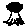
Label: tree